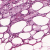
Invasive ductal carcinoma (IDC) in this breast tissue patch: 0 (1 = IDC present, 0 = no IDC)